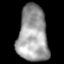
Tissue: lung
Cell type: Endothelial cells
Senescence score: 0.2341
Nuclear area (px): 1644
Mean DAPI intensity: 157.651